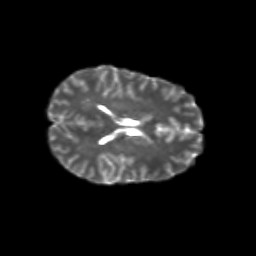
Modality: T2w
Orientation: axial
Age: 24
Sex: female
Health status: healthy
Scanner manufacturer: siemens
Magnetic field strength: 3 T
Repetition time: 10.8 s
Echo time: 0.082 s